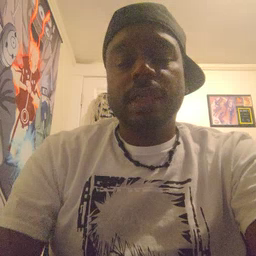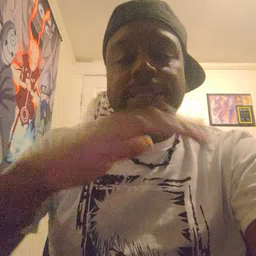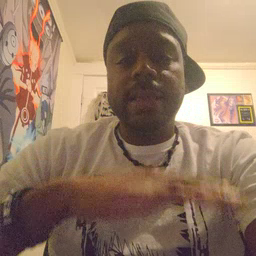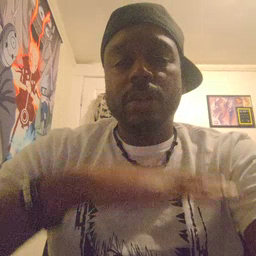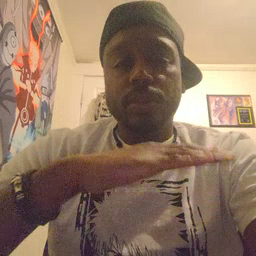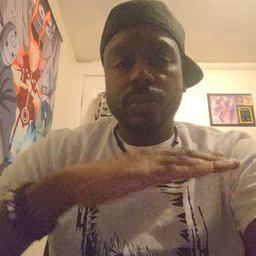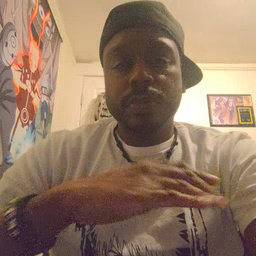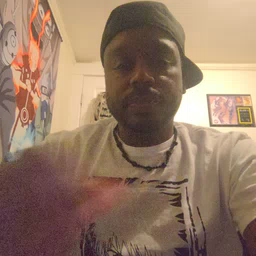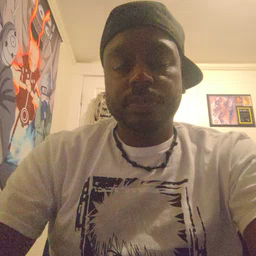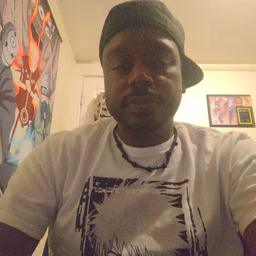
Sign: table